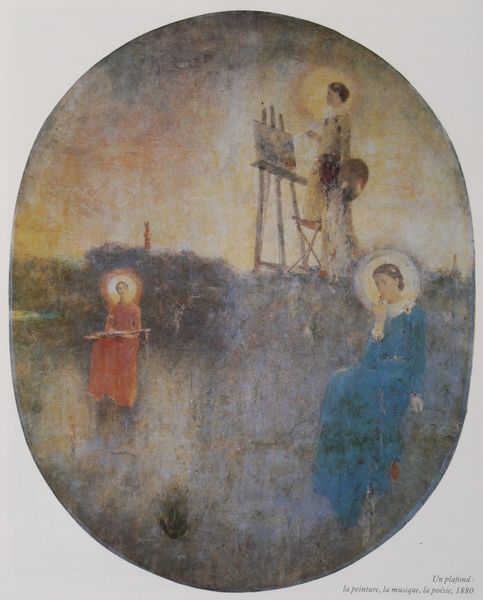
Titel: Un plafond: la peinture, la musique, la poésie
Künstler: Fernand Khnopff
Standort: Bruxelles
Institution: (Privatbesitz)
Schlagwörter: baum, blau, dunkel, felsen, gemälde, hand, himmel, mann, schatten, wasser, weiß, wolken, aquarell, bäume, frauen, gelb, grün, landschaft, menschen, see, sitzen, abend, braun, femmes, frankreich, frau, grau, hell, hüte, kleid, kleider, licht, männer, nacht, orange, pastell, stuhl, ölbild, ausblick, rot, wiese, wolke, malerei, ornament, mensch, stehen, bild, instrument, öl, erde, horizont, kirche, sonne, gewand, gold, sitzend, stehend, decke, drei, musik, kamin, kreis, oval, rund, tondo, turm, engel, schrift, dunst, nebel, sonnenuntergang, hocker, figuren, ölgemälde, untergang, klappstuhl, maler, malerin, staffelei, lippenstift, abendrot, abendstimmung, leuchten, unscharf, klippe, paradies, wasserfarben, mond, religion, strahlen, leuchtturm, schweben, hinten, druck, künstler, seite, illustration, text, kreise, beschriftung, leinwand, allegorie, kunst, künste, künstlerin, malen, palette, pinsel, pittura, flöte, schein, landschaftsbild, heiligenschein, verschwommen, medallion, nimbus, jesus, christlich, halb, morgenrot, musen, heiliger, sfumato, heilige, fresko, schreiber, postkarte, femme, zeichenblock, emblem, heilig, maria, gloriole, welt, peinture, dichtung, christentum, ikone, robe, aureole, bleu, pallette, vorne, nuages, farbpalette, muse, freske, ange, anges, meeer, turner, tableau, nimben, lukas, plafond, redon, symboliste, füssli, malerinnen, akzent, lichtkreis, peindre, odilon, symbole, künsterlinnen, levy, musk, pinsel7, rundformat, wolken bild, heiligenschin, 1880, #braun, leuchtturmturm, auréoles, leuchttumr, peinure, musiqu, hsitzend